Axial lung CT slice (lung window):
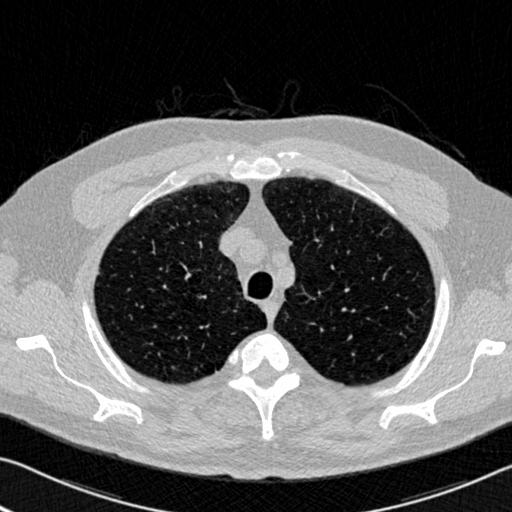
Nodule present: no